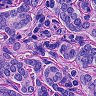
Metastatic tissue present: yes